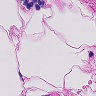
Metastatic tissue present: no